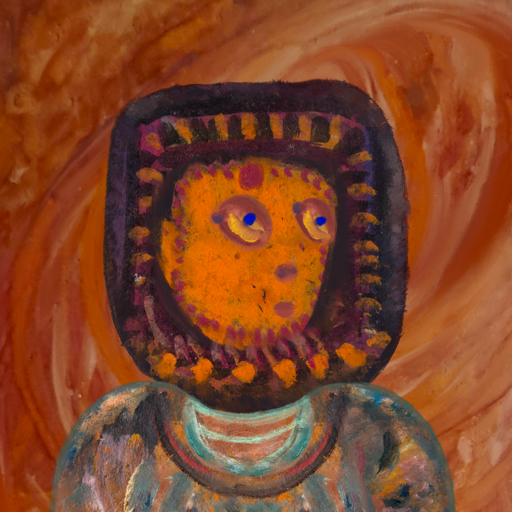
Background: Pious_Lady, Head And Neck Side: Doll_w_Hair, Face Side: Mother_And_Son_Son, Bust: Boggyland, Hair Side: Blank, Head Accessory: Blank, Second Necklace: Blank, Necklace: Blank, Baby: Blank